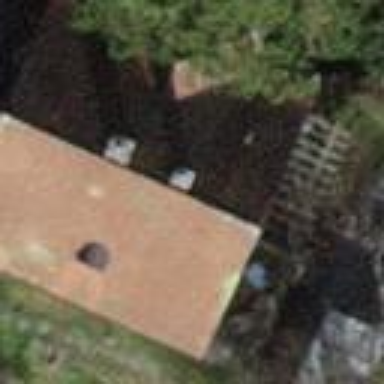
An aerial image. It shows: Building with tile roof.